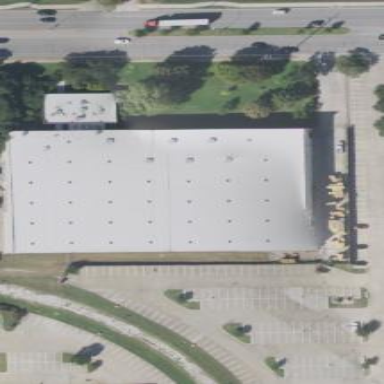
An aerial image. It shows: Commercial building.